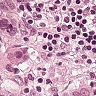
Metastatic tissue present: yes